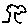
Label: tree